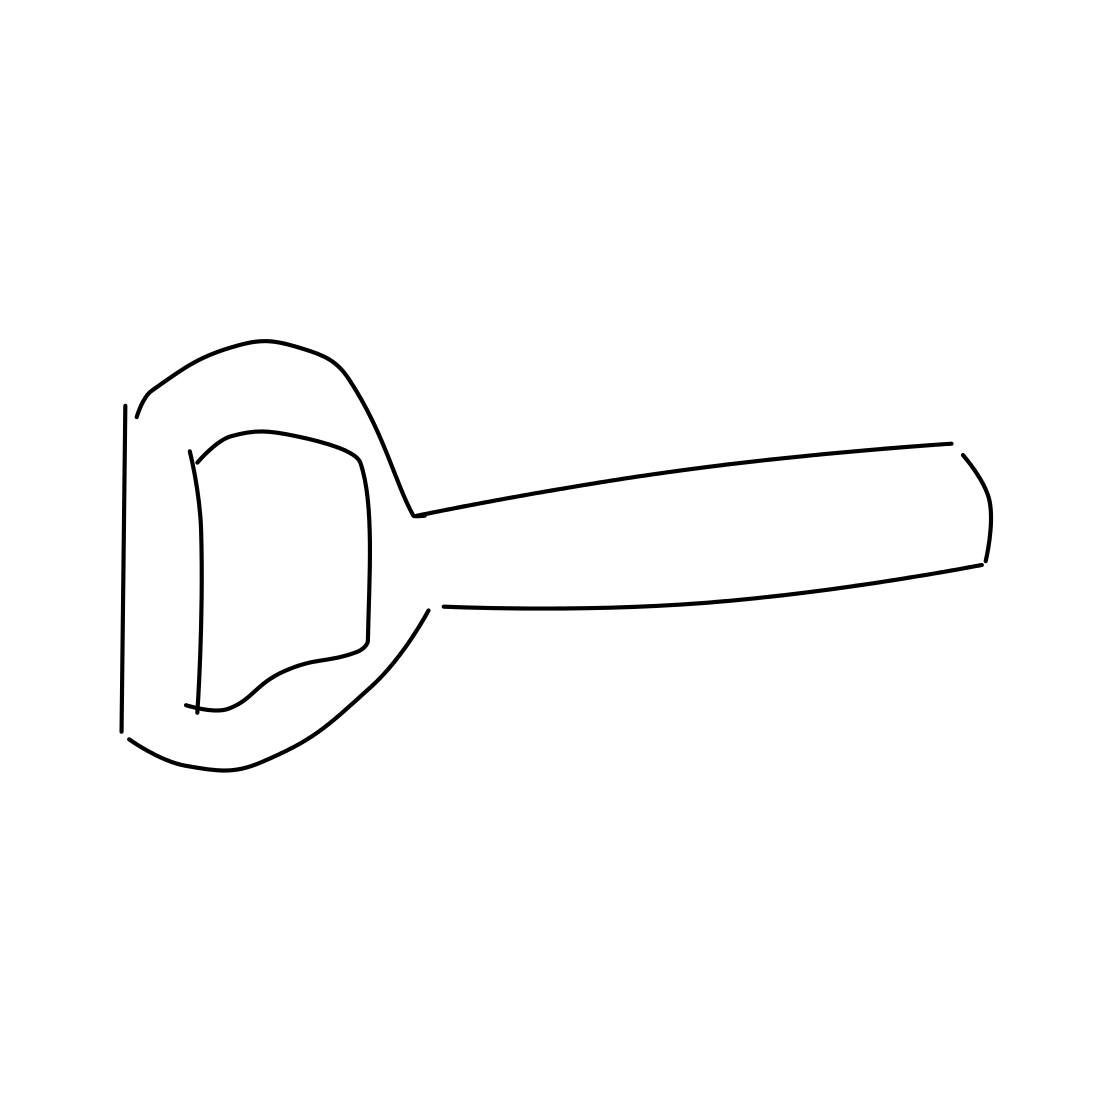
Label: bottle opener